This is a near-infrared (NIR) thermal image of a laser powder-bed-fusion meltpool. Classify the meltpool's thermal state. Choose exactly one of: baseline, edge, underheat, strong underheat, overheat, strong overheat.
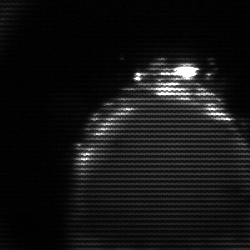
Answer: edge